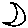
Label: moon